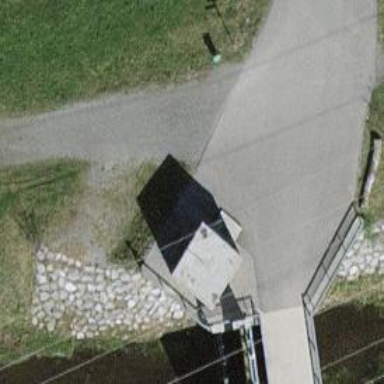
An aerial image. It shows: Bench for seating.